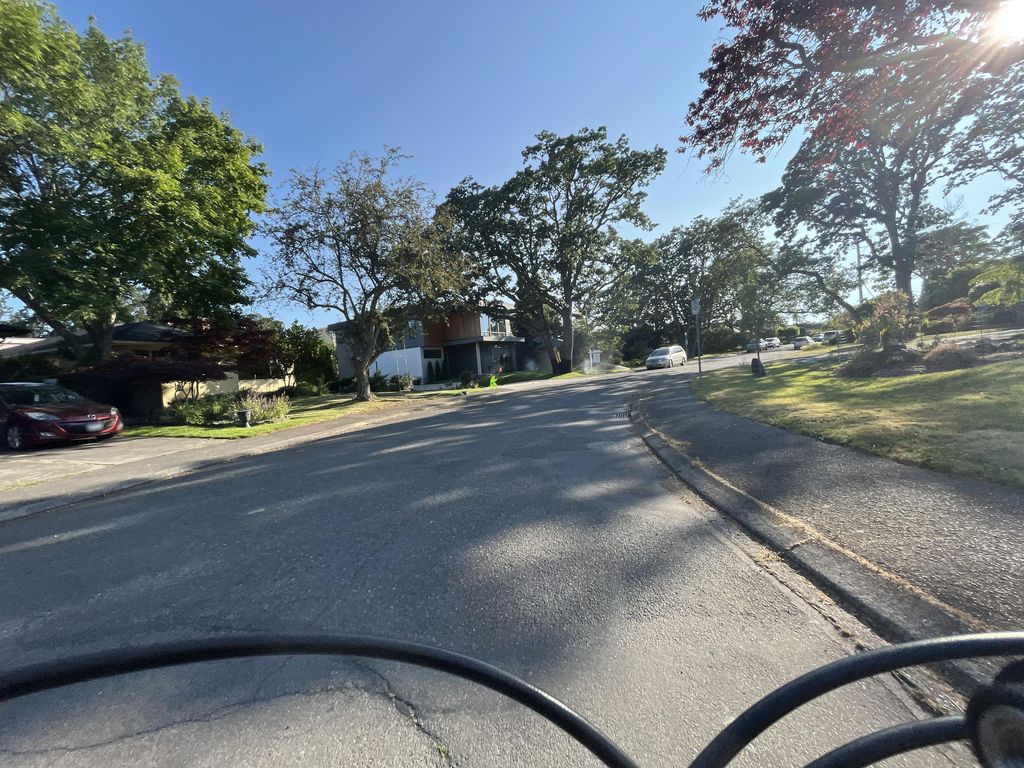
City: victoria